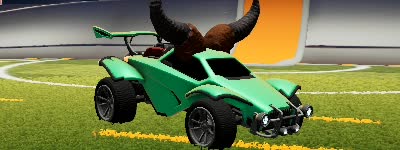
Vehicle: octane